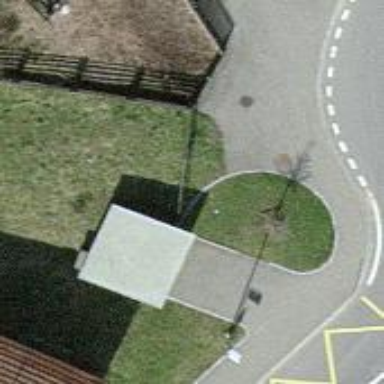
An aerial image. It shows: Guidepost providing information.